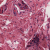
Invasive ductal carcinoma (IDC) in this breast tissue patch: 0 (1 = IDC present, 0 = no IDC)